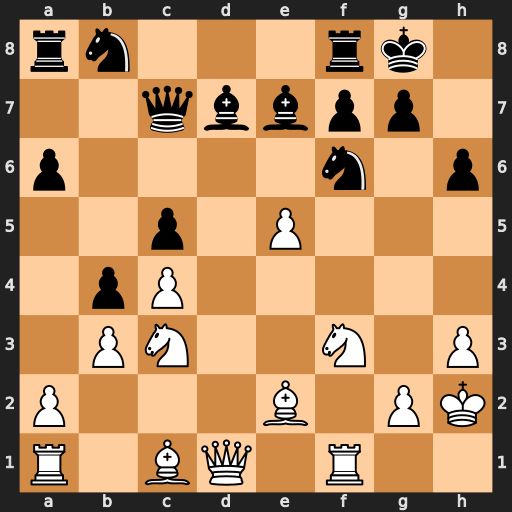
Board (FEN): rn3rk1/2qbbpp1/p4n1p/2p1P3/1pP5/1PN2N1P/P3B1PK/R1BQ1R2
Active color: w
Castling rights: -
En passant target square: -
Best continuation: Nd5 Nxd5 cxd5